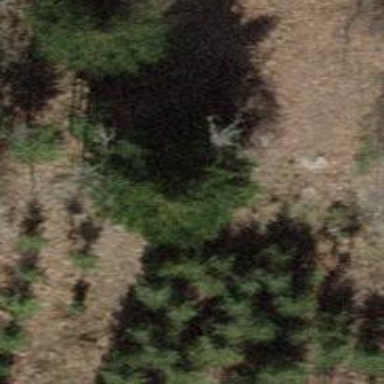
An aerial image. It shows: Hunting stand.